Field crop: maize
Growth stage: 1
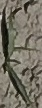
Species: sorghum